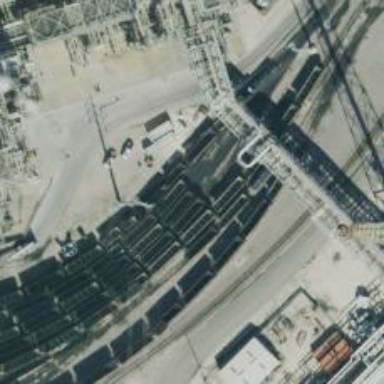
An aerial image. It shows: Railway yard in service.